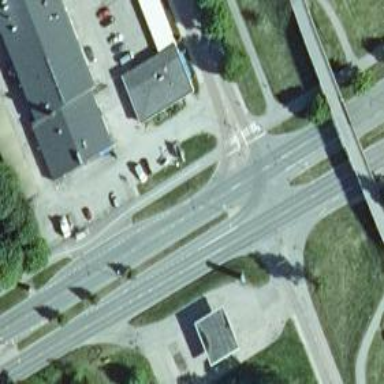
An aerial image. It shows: Asphalt cycleway with marked crossing that has island.